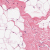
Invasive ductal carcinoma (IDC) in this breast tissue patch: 0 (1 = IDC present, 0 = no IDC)